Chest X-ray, AP view. Patient: 67 years old, sex F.
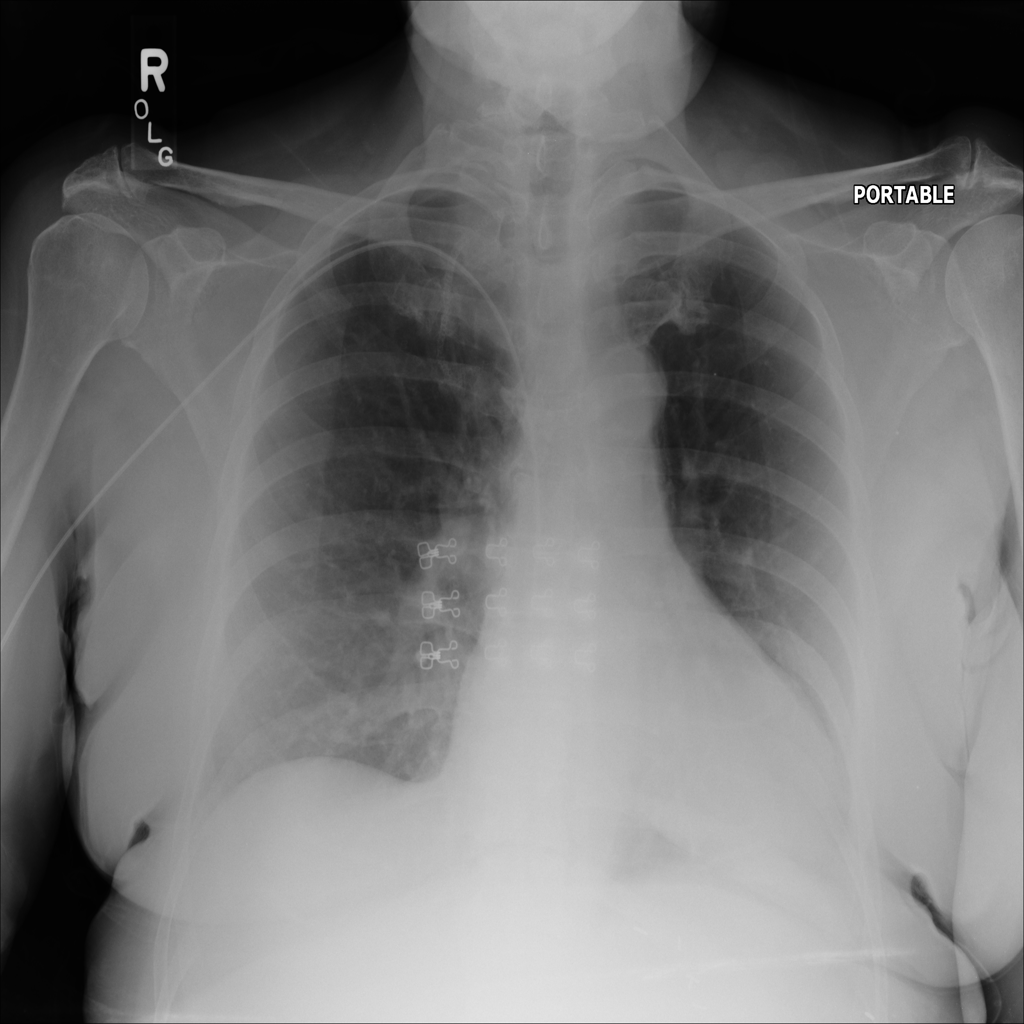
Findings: No Finding